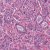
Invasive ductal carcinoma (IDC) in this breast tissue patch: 1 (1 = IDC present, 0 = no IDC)